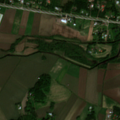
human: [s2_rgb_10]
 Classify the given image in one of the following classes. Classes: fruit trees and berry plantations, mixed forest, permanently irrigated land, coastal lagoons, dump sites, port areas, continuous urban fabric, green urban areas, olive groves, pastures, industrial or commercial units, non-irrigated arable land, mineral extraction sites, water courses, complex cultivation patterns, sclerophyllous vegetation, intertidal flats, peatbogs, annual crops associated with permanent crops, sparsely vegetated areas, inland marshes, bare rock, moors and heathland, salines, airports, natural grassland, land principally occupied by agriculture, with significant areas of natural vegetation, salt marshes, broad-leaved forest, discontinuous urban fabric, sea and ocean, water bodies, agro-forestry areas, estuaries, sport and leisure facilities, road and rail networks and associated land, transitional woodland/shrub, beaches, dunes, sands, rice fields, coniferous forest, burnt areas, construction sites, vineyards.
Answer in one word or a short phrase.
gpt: non-irrigated arable land, coniferous forest, mixed forest, transitional woodland/shrub